Interaction volume radius: 10 \u00c5
Interaction volume height: 15 \u00c5
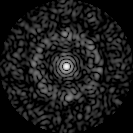
Disorder parameter: 0.8581